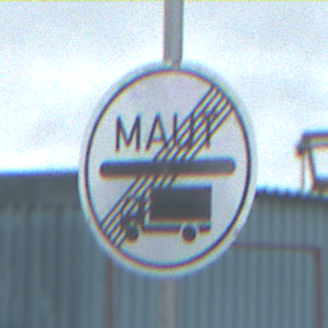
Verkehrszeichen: EndeMautpflicht
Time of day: Midday
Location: Outdoor (Suburban)
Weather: Overcast
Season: NotSpecified
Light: Natural